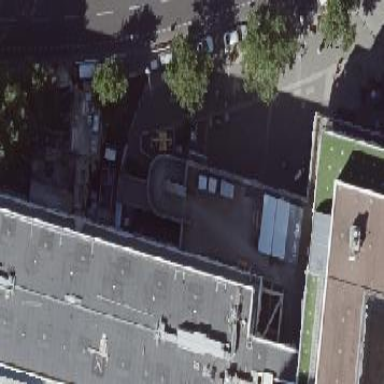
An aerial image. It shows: Part of building.